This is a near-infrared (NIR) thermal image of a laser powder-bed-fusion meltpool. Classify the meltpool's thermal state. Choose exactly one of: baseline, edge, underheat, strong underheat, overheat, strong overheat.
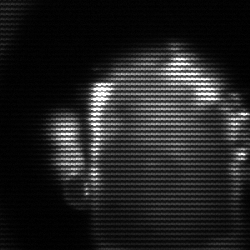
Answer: baseline